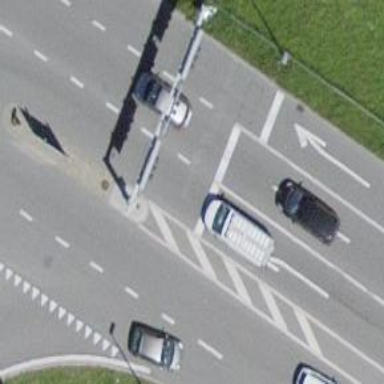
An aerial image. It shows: Road with traffic signals.